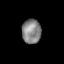
Tissue: prostate
Cell type: T cells
Senescence score: 0.2299
Nuclear area (px): 457
Mean DAPI intensity: 132.223